Field crop: maize
Growth stage: 2
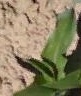
Species: maize